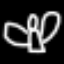
Label: angel